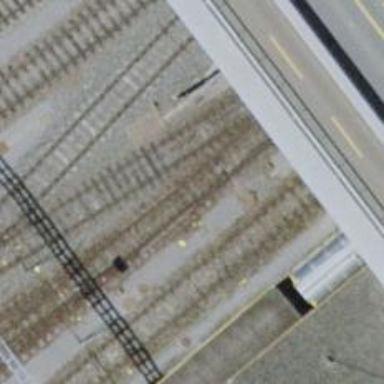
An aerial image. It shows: Single-track electrified railway yard with contact line electrification.